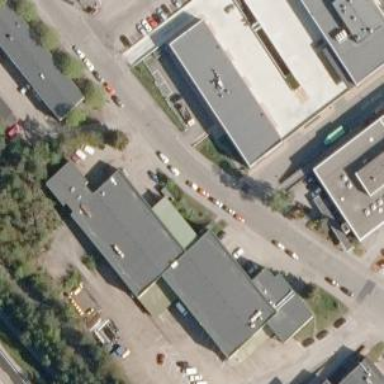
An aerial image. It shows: Commercial building.